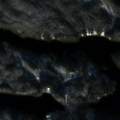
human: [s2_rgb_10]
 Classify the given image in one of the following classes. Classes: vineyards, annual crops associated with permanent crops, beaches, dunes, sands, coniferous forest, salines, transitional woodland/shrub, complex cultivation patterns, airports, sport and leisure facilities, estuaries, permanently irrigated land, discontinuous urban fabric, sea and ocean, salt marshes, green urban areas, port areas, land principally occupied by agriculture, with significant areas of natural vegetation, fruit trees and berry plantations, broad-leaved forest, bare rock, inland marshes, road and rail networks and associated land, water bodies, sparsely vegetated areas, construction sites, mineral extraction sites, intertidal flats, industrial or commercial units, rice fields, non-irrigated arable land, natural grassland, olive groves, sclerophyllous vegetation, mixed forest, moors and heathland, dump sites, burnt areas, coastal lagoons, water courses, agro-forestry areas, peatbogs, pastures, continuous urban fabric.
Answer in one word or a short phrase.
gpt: coniferous forest, water bodies